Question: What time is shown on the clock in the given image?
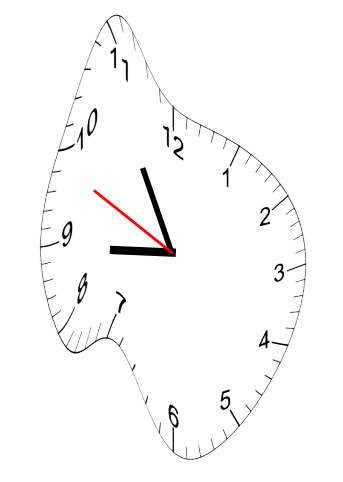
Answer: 08:54:49